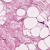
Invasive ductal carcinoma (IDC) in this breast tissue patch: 0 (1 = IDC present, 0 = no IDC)